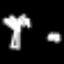
Label: palm tree